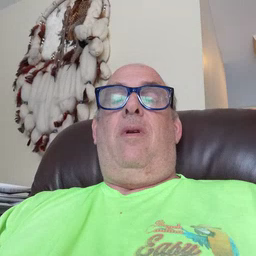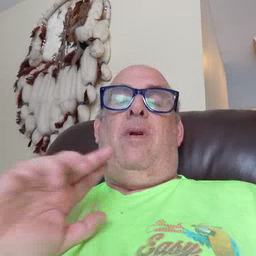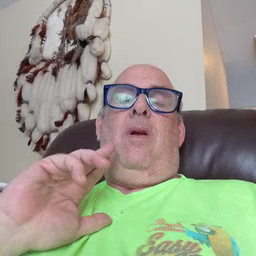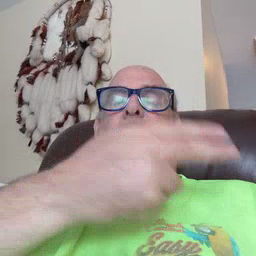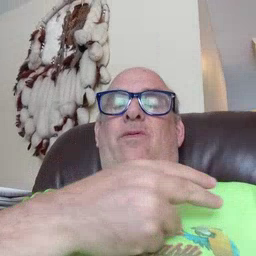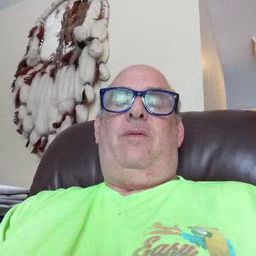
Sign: weus